Question: I have this small program that I found in an exam subject of an OS course.
'''
void * func (void * p) {
int n = p;
printf("%d
",n);
return NULL;
}
int main() {
int i;
pthread_t t[3];
for(i=0; i<3; i+=1)
pthread_create(&t[i] ,NULL, func, (void*)i);
return 0;
}
'''
When I run it, I get the following results (with a new line after each digit):
> 1st run : 0 0
2nd run : 1 0 2 2
3rd run : 0 1 1
Why does it print 4 digits when I only create 3 threads. And how can it print duplicates?
The code is compiled with gcc in Ubuntu.

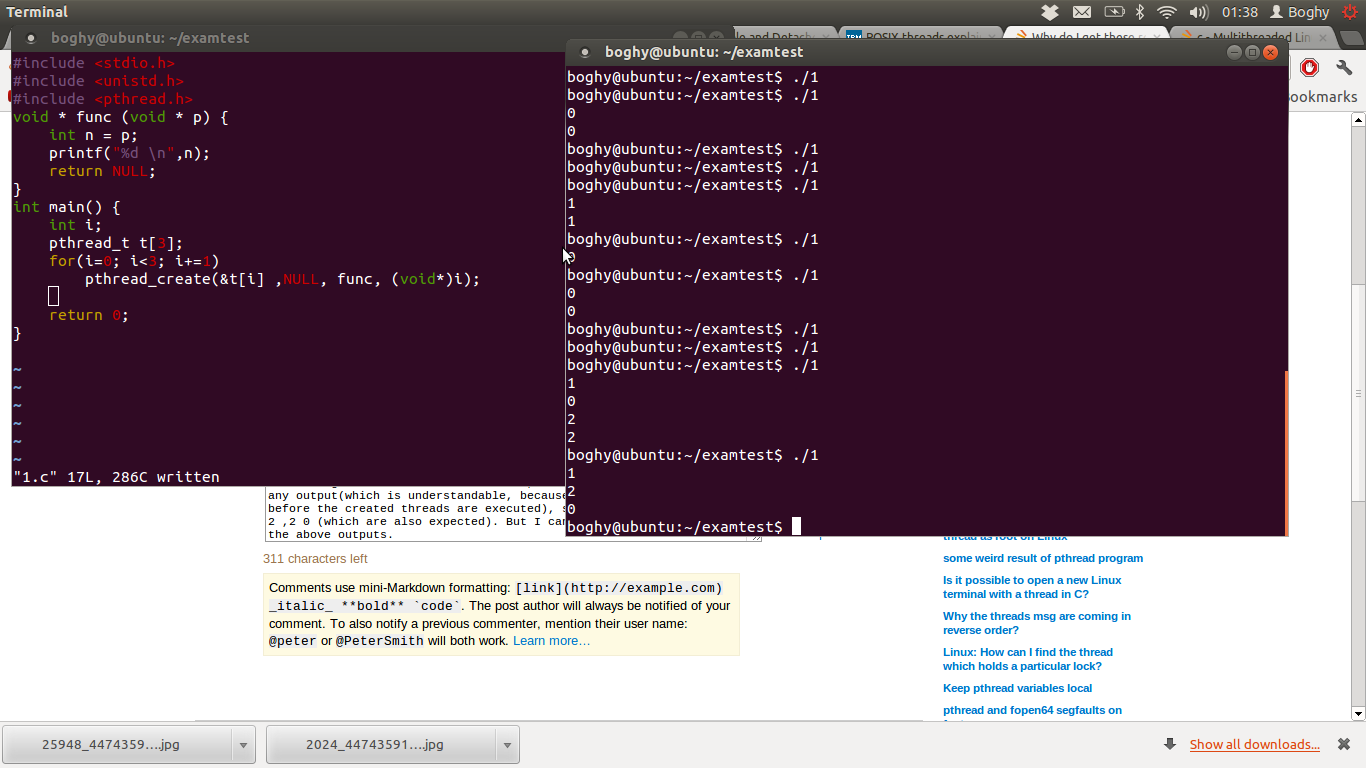
Answer: You do not join your threads before exiting main(). Add the following into 'main()':
'''
for(i=0; i<3; i+=1)
pthread_join(t[i], NULL);
'''
Not joining the threads leads to when the threads continue to execute while the program is exiting. Undefined behavior is free to do anything, including printing duplicates.
Think of it this way, the 'void*' that is passed to the thread is stored somewhere, and once you prematurely exit main you destructing the data to pass to the thread, at which point it can take on any value (including duplicate ones). But this isn't even worth trying to explain since it is .